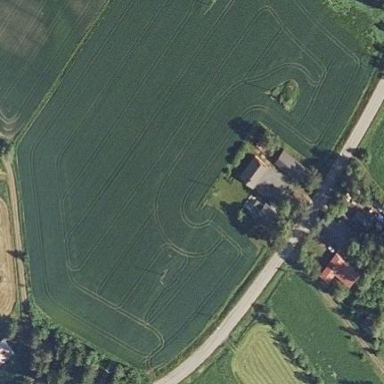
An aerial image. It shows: Farmyard area.